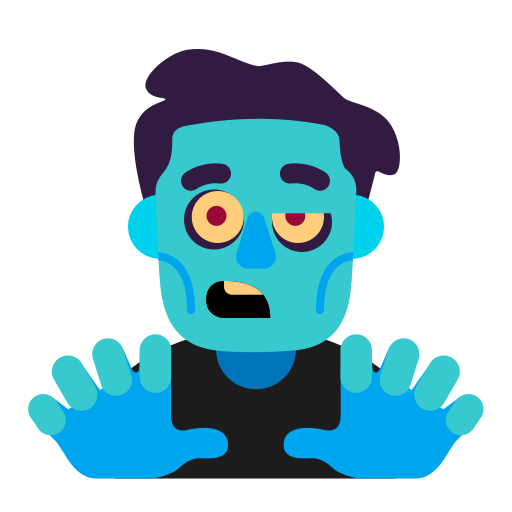
man zombie flat